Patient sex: F
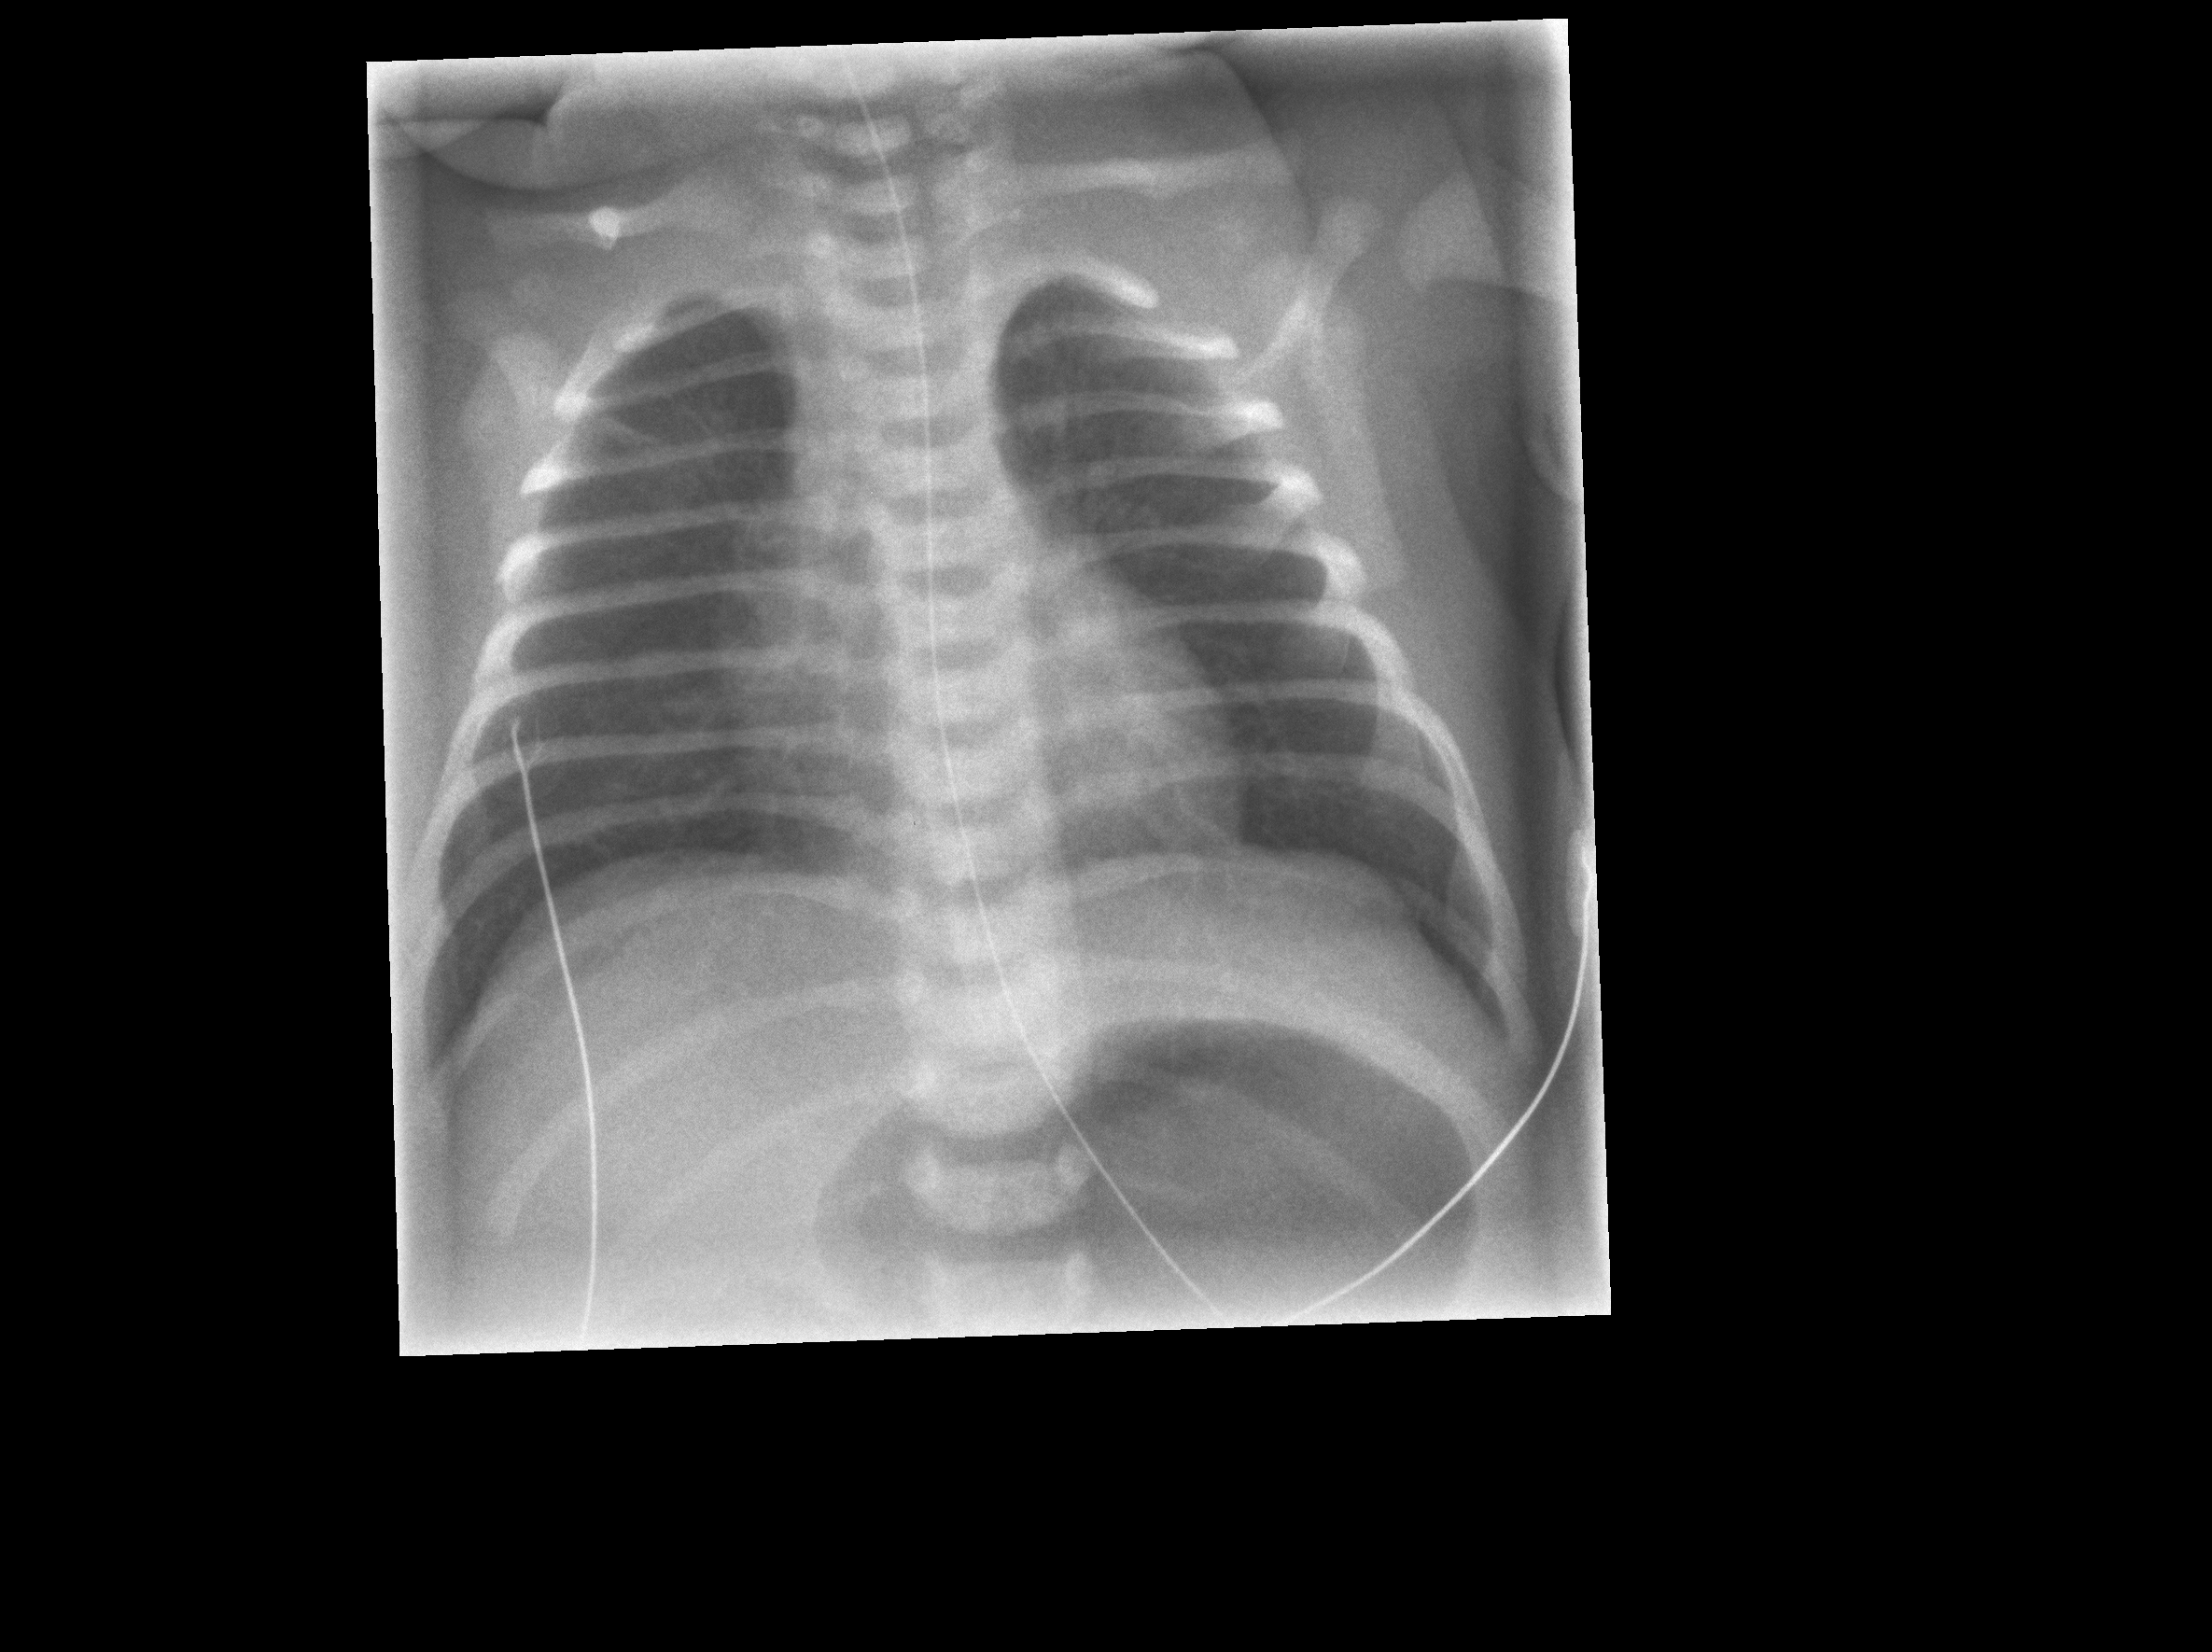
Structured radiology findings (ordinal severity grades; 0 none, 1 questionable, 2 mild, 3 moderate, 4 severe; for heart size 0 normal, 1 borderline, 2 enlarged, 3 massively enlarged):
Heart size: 0
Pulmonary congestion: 0
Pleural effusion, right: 0
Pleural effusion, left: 0
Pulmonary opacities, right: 0
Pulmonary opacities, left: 2
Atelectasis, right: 0
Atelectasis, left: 0